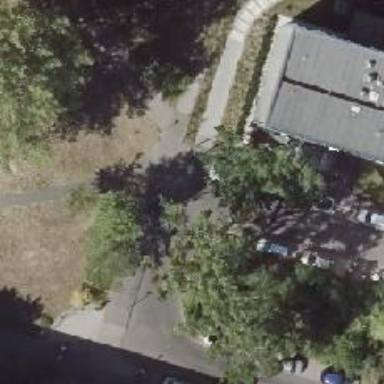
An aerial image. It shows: Residential road with asphalt surface and parallel parking lanes on both sides.